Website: bh-photo
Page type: address-validator
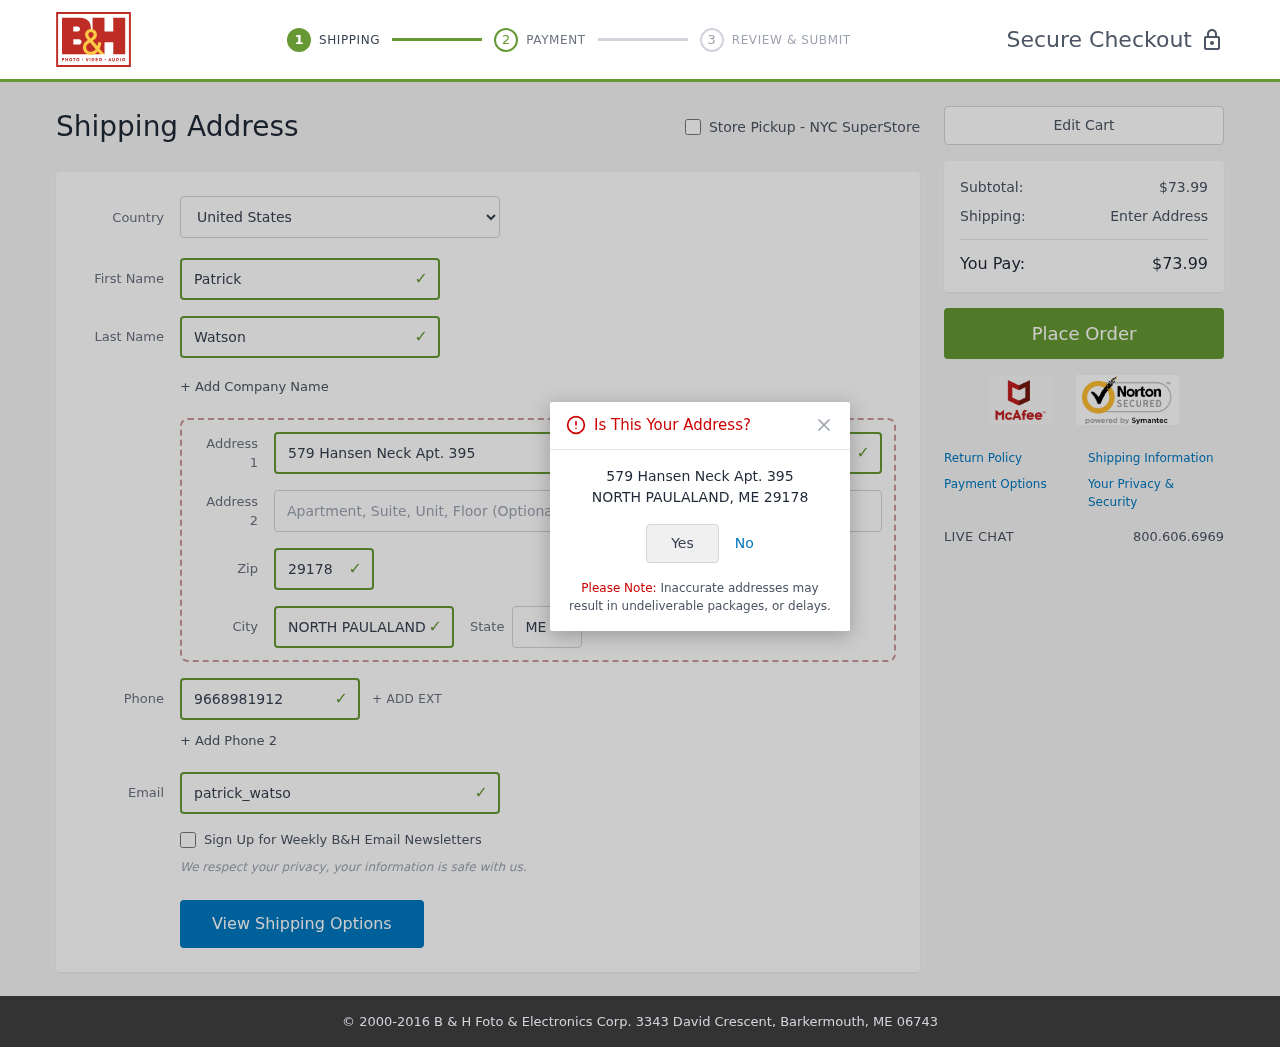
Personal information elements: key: PII_CITY
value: North Paulaland
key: PII_COUNTRY
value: United States
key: PII_EMAIL
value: patrick_watson@gmail.com
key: PII_FIRSTNAME
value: Patrick
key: PII_LASTNAME
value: Watson
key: PII_PHONE
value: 9668981912
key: PII_POSTCODE
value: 29178
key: PII_STATE_ABBR
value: ME
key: PII_STREET
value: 579 Hansen Neck Apt. 395
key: PII_CITY_CONFIRM
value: NORTH PAULALAND
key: PII_POSTCODE_FULL
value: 29178
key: PII_POSTCODE_NUMERIC
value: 29178
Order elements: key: ORDER_SUBTOTAL
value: $73.99
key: ORDER_TOTAL
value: $73.99